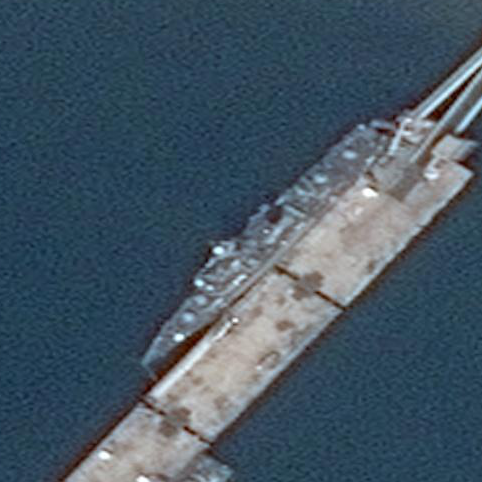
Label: cruiser